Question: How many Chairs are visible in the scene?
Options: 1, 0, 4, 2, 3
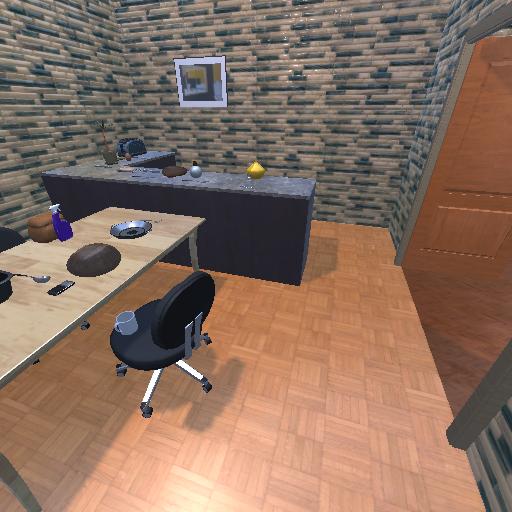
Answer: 1